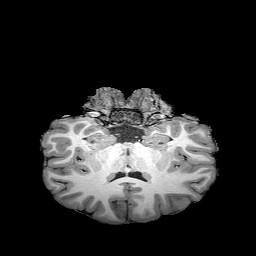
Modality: T1w
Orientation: sagittal
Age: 16
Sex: female
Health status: healthy